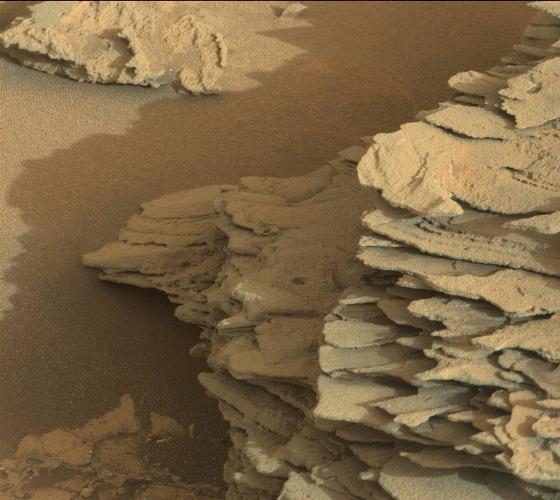
Terrain classes present: Bedrock, Gravel / Sand / Soil, Shadow